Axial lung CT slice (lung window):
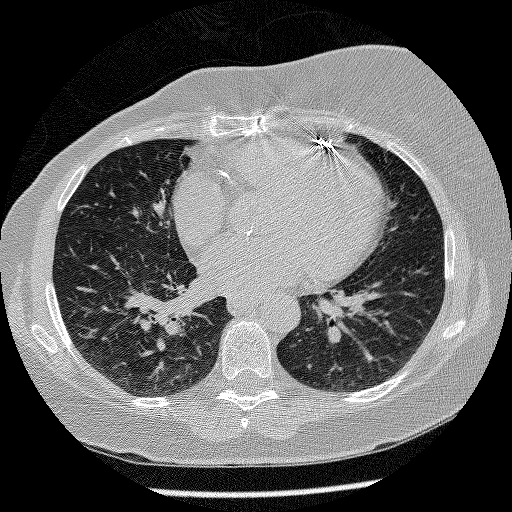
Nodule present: no